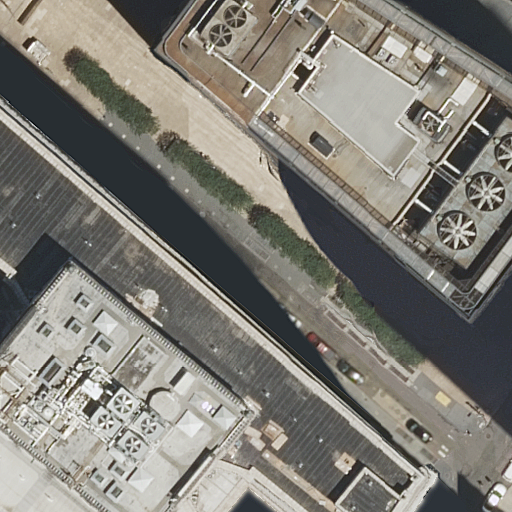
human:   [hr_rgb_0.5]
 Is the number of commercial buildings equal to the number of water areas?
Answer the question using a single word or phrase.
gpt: yes

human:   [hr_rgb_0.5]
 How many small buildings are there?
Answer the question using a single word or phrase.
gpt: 0

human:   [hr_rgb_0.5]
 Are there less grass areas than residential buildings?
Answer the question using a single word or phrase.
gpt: no

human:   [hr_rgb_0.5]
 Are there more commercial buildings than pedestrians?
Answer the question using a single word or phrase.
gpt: no

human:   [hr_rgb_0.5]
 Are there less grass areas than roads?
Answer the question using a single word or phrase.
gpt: no

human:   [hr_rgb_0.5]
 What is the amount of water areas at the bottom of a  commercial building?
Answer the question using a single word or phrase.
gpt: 0

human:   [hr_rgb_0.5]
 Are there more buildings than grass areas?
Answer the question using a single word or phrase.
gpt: no

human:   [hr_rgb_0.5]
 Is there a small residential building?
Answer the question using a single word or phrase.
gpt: no

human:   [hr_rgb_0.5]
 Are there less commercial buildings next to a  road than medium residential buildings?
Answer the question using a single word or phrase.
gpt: yes

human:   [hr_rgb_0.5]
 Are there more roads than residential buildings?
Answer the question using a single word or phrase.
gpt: yes

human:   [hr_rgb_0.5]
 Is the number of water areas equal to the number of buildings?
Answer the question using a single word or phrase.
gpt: no

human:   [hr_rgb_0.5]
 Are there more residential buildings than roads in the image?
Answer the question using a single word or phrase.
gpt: no

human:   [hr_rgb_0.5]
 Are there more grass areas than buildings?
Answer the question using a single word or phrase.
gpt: yes

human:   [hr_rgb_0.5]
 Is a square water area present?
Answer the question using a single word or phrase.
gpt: no

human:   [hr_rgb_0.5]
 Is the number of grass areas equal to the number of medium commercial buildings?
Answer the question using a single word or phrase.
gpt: no

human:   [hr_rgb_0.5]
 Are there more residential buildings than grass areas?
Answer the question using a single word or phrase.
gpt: no

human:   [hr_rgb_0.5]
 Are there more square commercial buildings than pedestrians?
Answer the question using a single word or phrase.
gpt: no

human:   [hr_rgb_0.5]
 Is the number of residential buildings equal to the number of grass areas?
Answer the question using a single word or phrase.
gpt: no

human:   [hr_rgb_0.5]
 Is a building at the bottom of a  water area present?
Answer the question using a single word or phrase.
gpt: no

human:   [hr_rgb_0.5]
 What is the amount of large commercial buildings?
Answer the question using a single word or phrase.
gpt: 0

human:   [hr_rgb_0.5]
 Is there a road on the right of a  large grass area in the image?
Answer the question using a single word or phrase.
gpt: no

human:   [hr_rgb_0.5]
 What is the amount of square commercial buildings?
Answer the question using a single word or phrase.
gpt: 0

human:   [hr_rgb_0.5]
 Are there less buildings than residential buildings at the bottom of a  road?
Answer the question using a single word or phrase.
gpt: no

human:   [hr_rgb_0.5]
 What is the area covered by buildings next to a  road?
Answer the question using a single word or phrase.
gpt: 2054m2

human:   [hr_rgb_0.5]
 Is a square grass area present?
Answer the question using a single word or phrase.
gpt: no

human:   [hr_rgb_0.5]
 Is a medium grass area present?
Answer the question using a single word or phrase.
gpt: yes

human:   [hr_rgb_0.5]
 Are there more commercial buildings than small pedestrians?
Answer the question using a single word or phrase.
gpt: no

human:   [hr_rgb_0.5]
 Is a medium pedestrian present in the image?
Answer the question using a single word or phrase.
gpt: no

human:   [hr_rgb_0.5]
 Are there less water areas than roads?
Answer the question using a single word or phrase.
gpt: yes

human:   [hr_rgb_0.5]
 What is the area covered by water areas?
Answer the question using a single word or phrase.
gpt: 0m2

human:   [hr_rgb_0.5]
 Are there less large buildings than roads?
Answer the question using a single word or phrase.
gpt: yes

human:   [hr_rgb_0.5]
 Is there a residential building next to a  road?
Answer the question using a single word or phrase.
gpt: yes

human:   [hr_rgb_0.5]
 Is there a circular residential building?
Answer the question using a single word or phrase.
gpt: no

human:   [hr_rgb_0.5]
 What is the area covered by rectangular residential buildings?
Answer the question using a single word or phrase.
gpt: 359m2

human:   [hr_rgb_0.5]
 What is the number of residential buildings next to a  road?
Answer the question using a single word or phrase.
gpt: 2

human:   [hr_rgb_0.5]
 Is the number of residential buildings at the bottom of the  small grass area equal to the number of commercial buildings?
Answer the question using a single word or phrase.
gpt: no